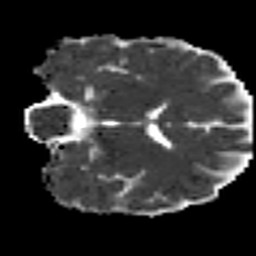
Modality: MD
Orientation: coronal
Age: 29
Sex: female
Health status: ill
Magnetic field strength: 3 T
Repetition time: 9 s
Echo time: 0.093 s